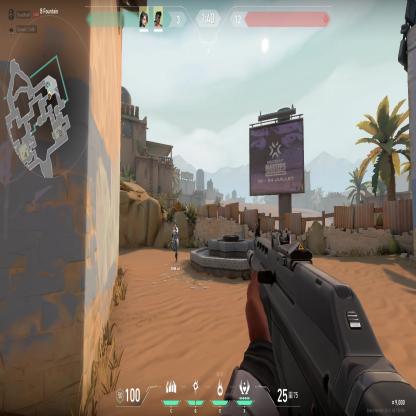
Label: teammate